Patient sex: F
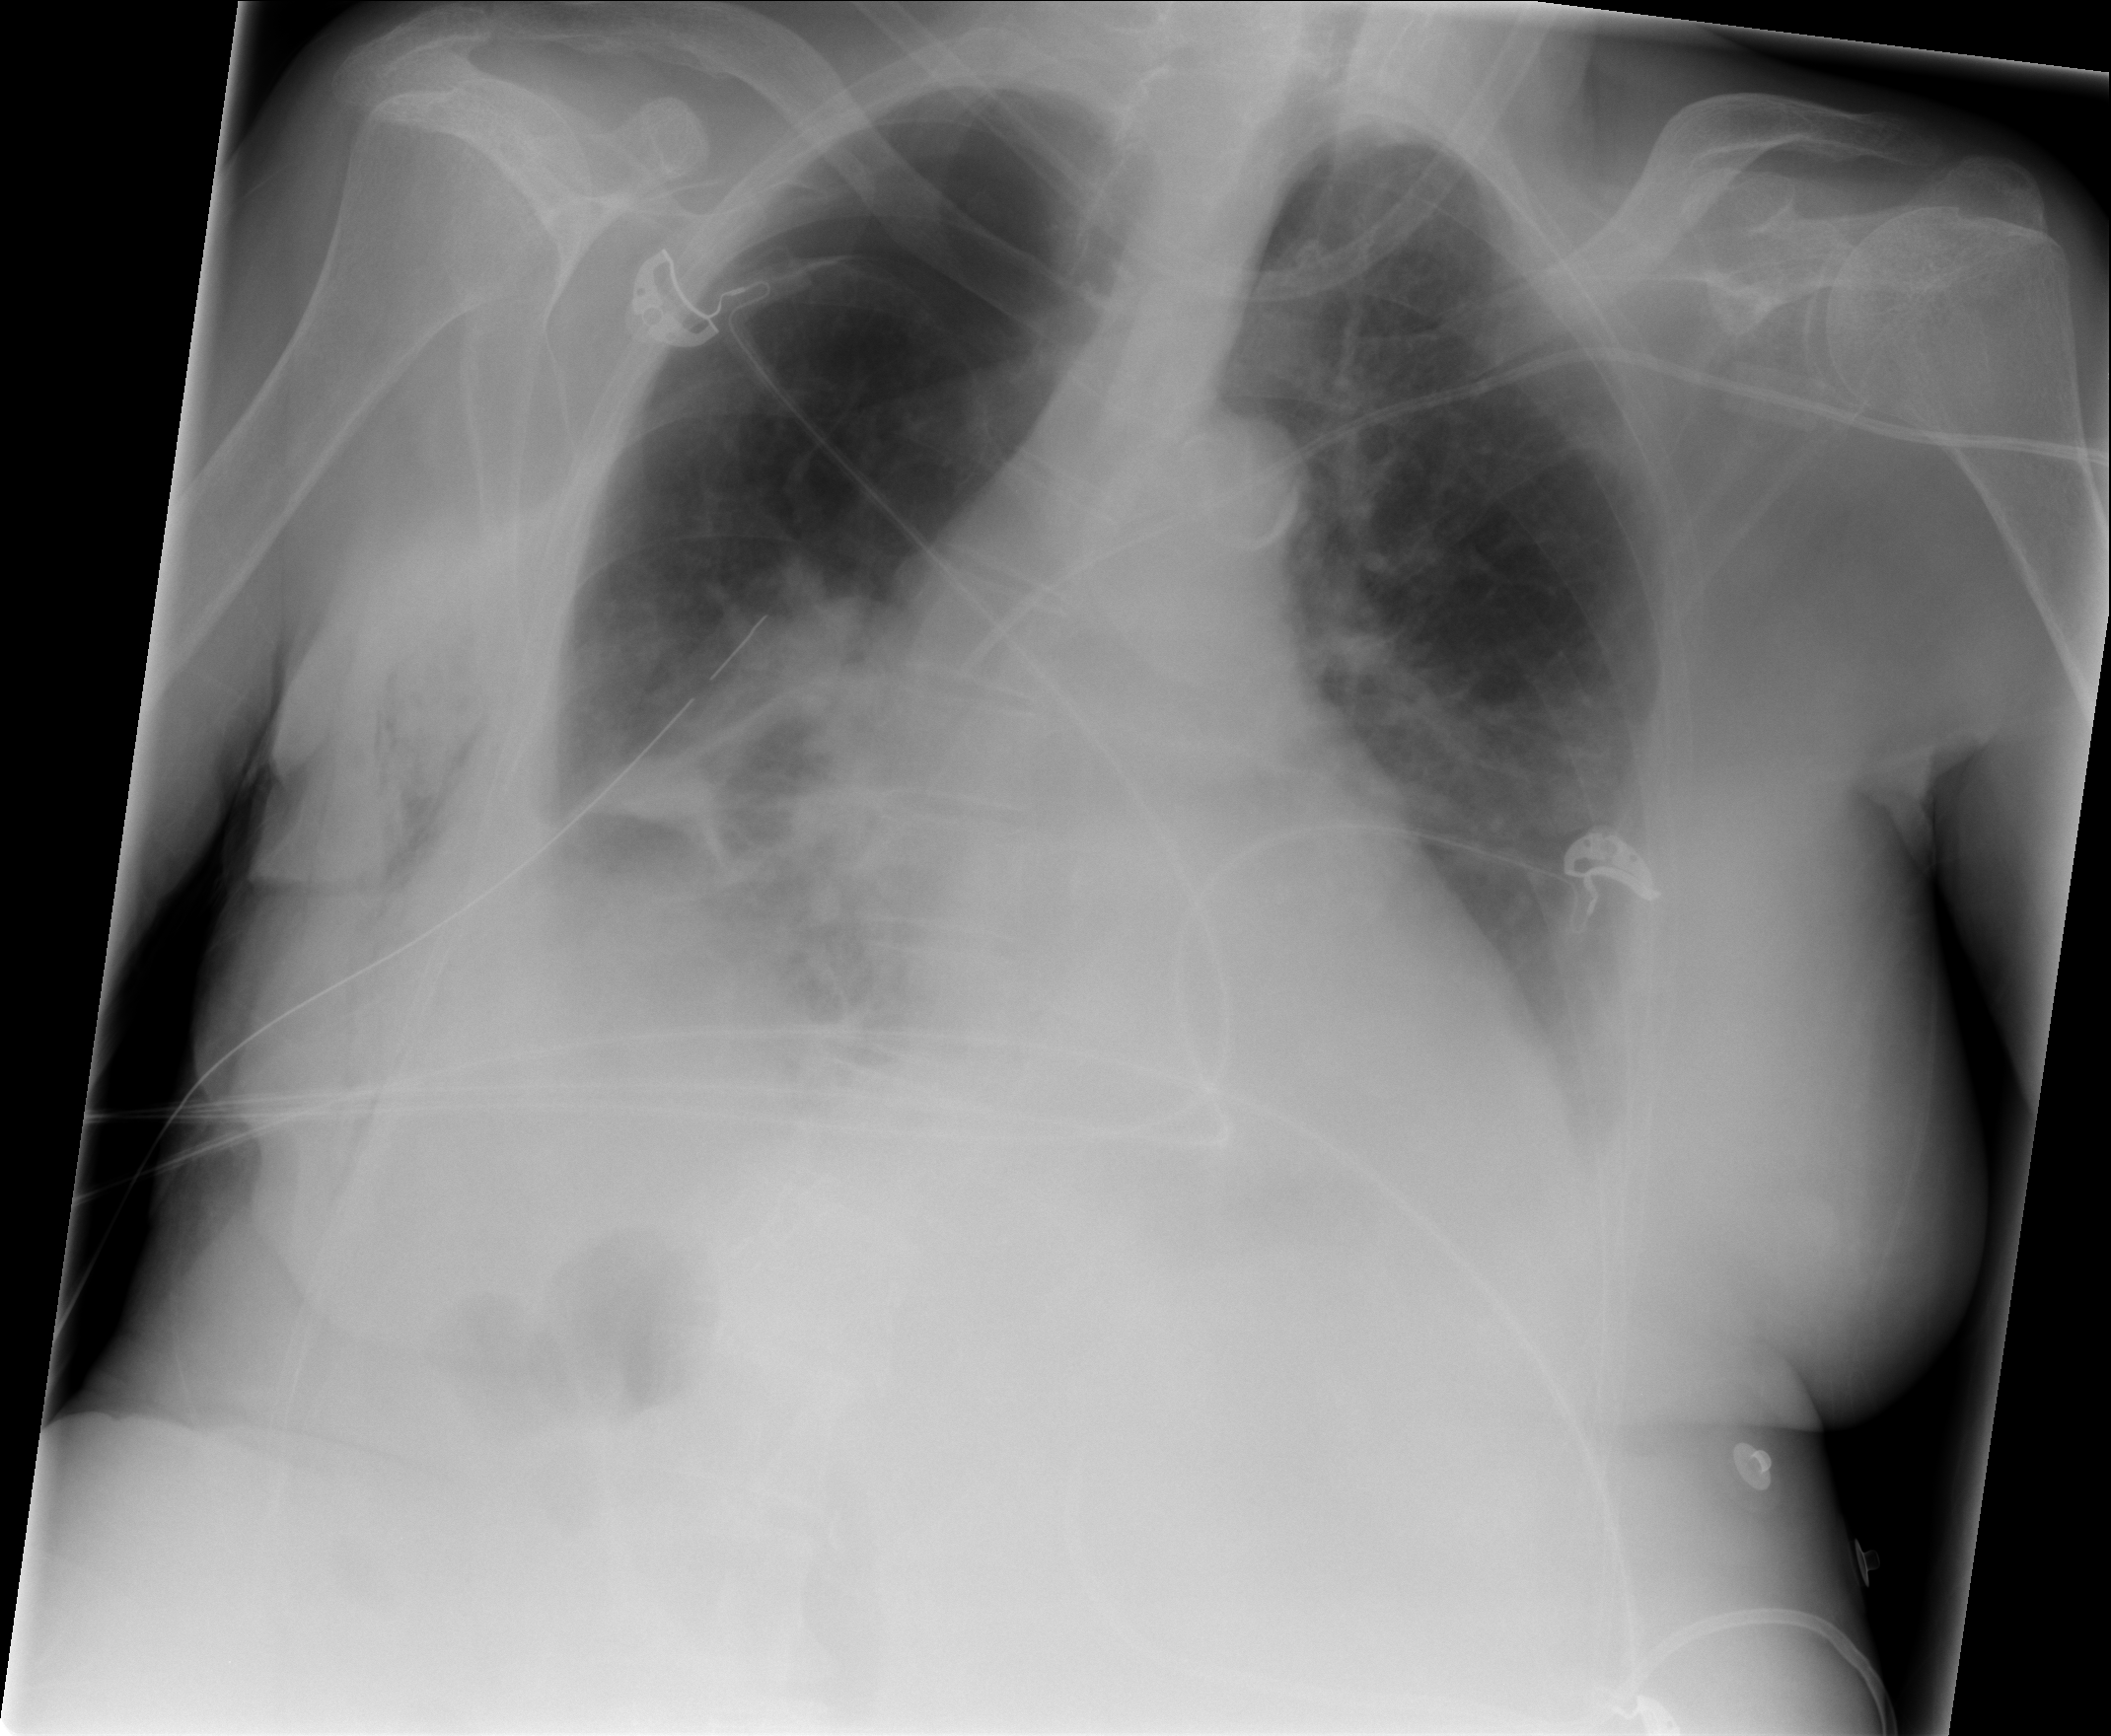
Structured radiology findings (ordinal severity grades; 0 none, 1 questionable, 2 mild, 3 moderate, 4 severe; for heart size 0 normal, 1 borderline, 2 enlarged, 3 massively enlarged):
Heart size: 1
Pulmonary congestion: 2
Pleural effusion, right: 2
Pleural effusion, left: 2
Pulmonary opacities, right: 1
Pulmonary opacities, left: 0
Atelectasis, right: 3
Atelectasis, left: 2